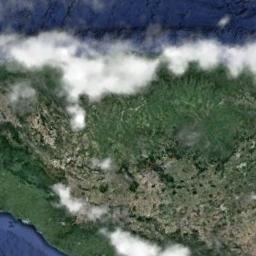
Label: cloud